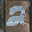
Label: 2